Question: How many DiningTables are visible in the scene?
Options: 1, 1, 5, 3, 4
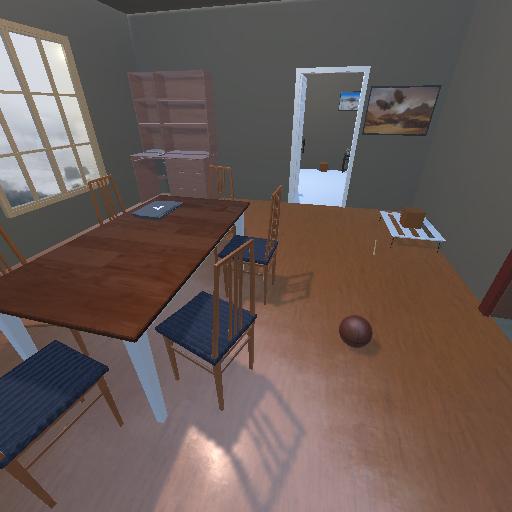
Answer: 1